Interaction volume radius: 5 \u00c5
Interaction volume height: 15 \u00c5
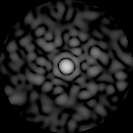
Disorder parameter: 0.8064